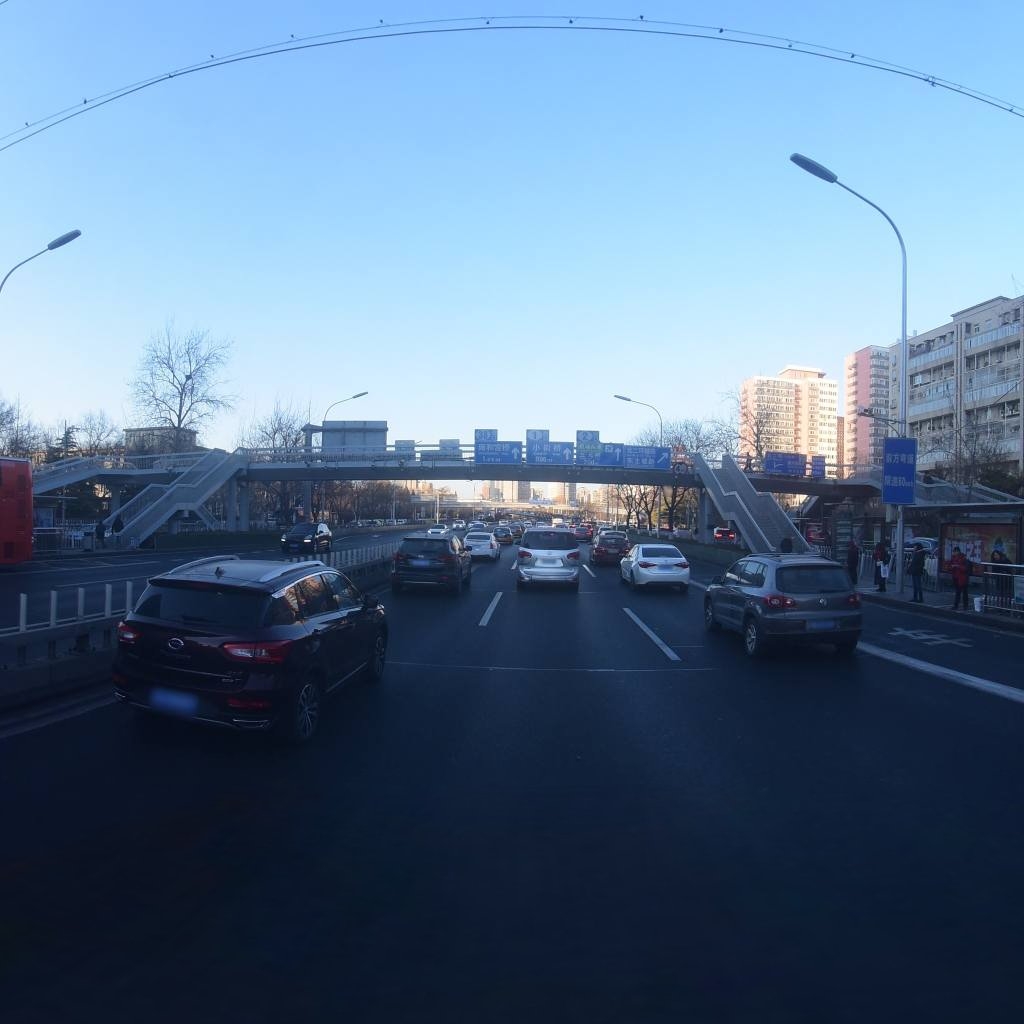
Region: Dongcheng
Road damage annotations: transverse patch, transverse patch